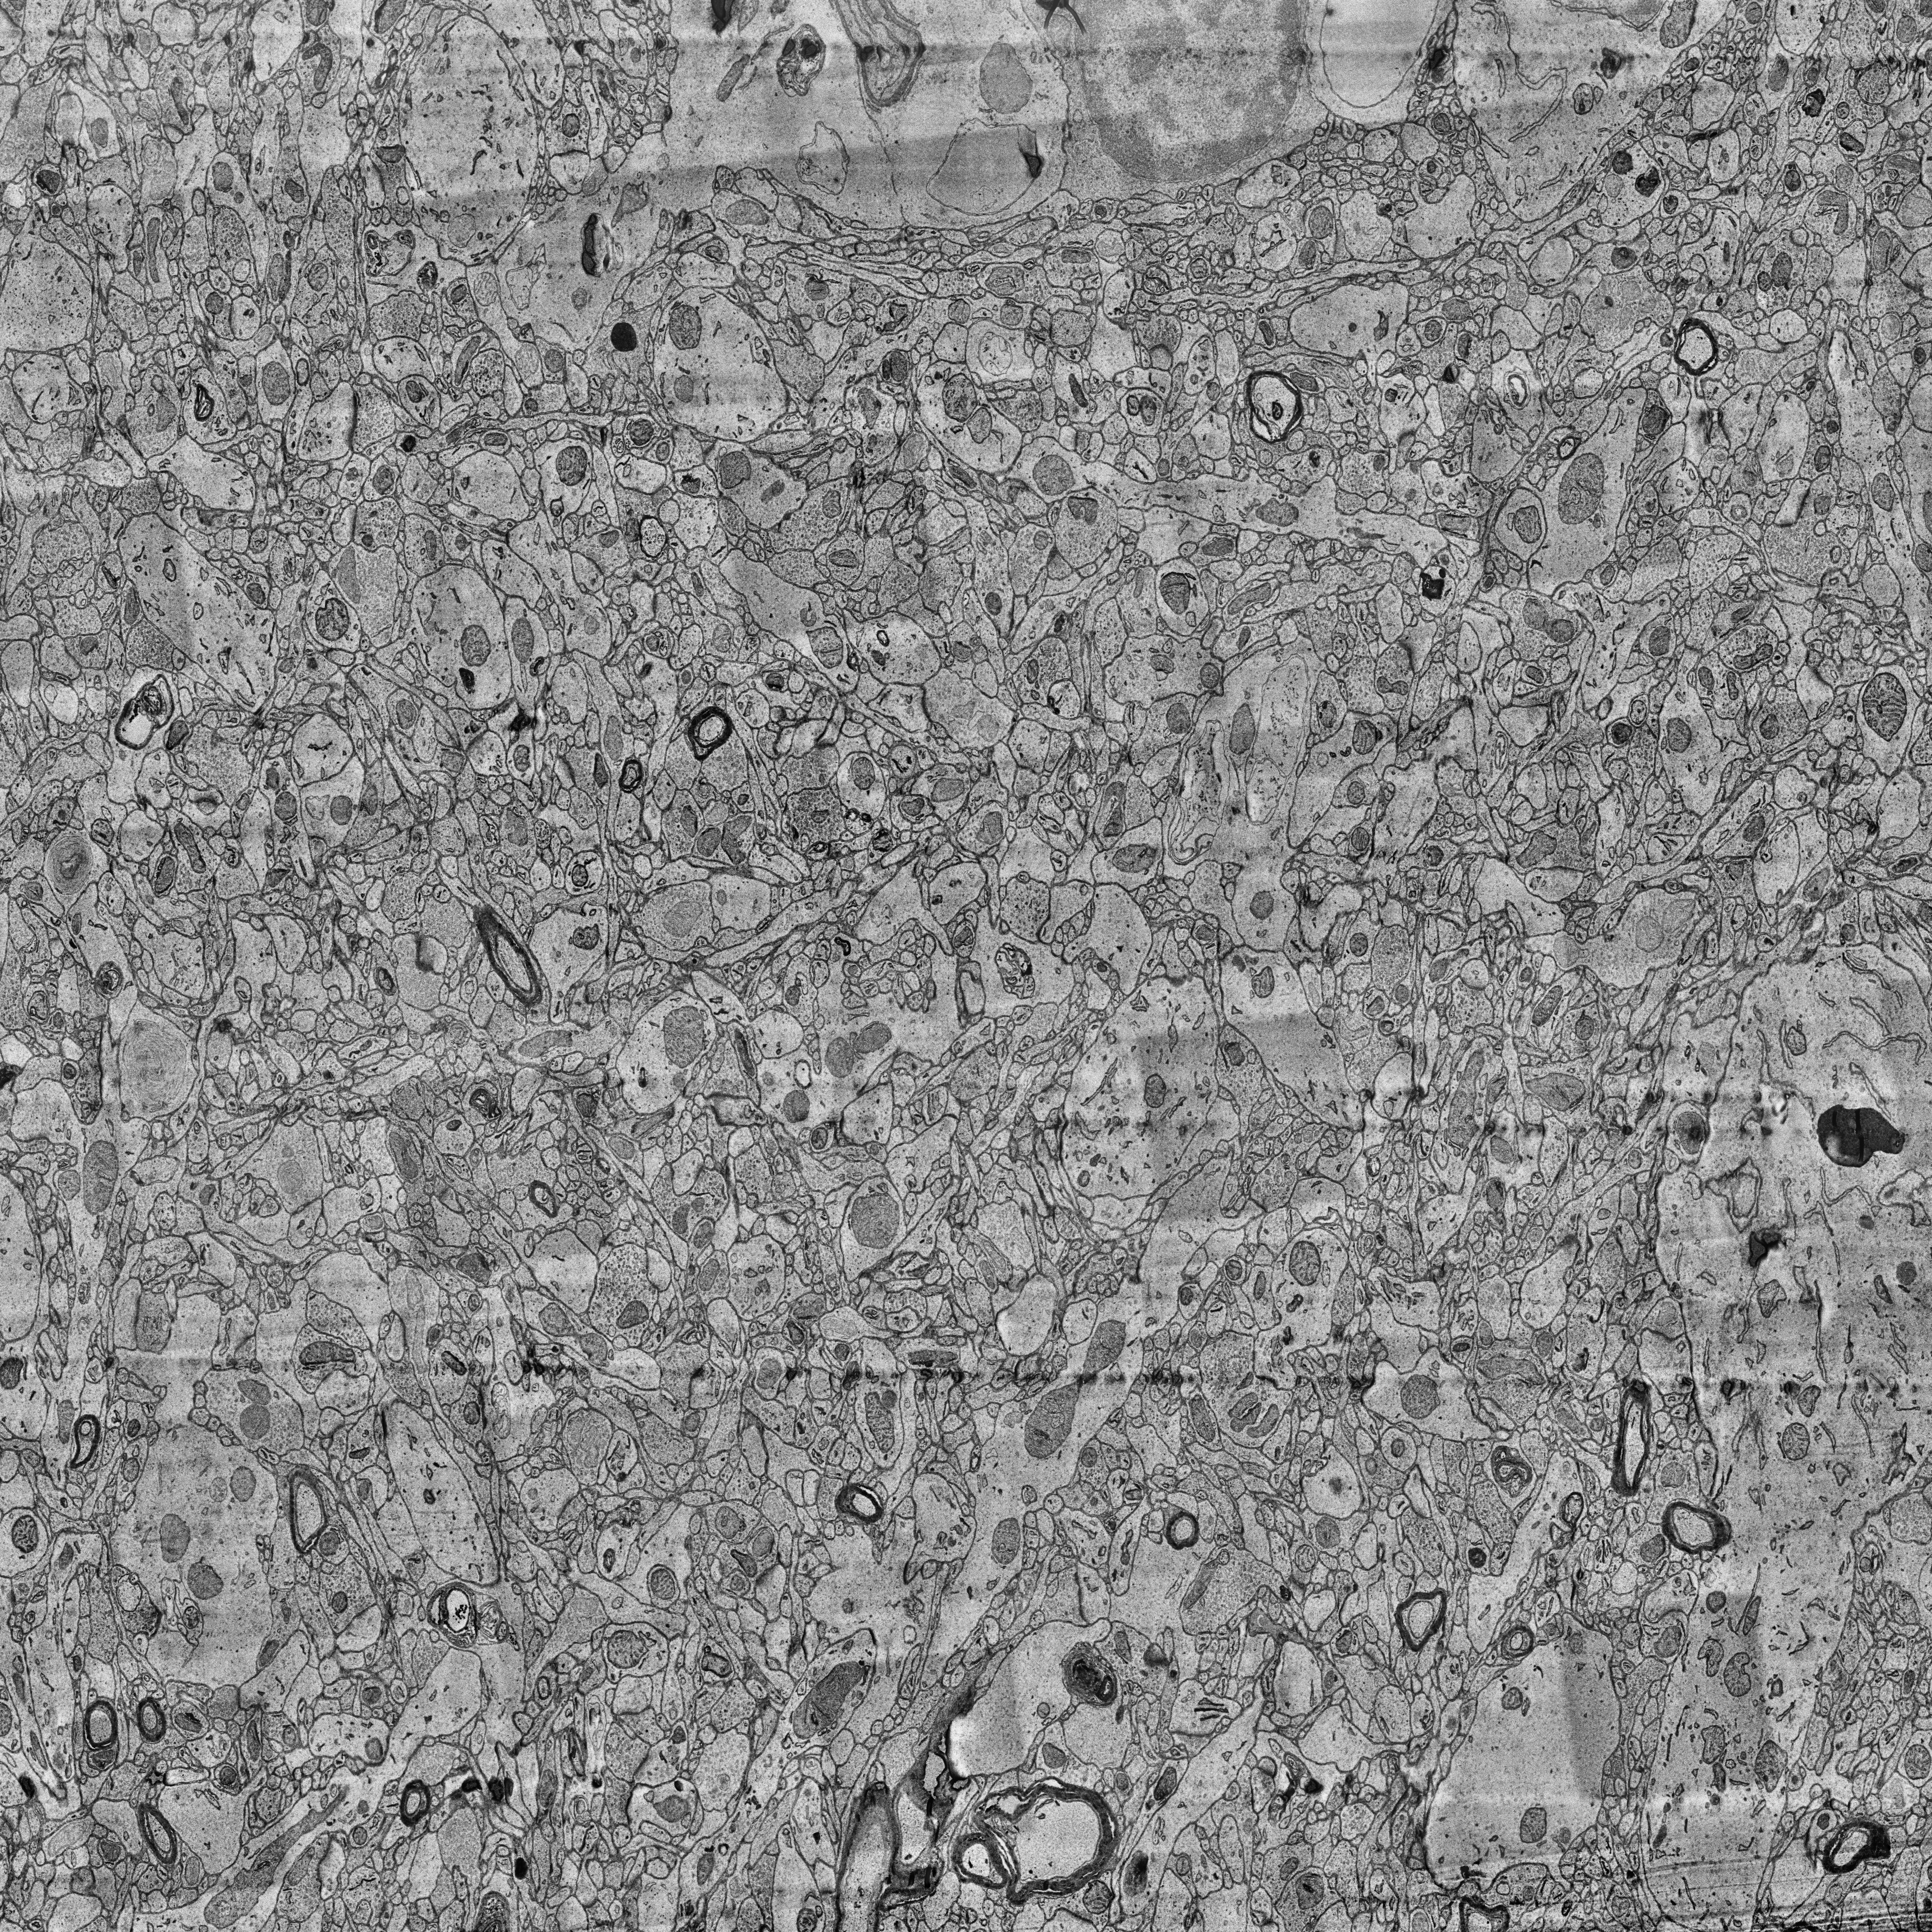
Electron microscopy slice of human cortex tissue
Slice depth (z): 161
Mitochondria instances in slice: 487